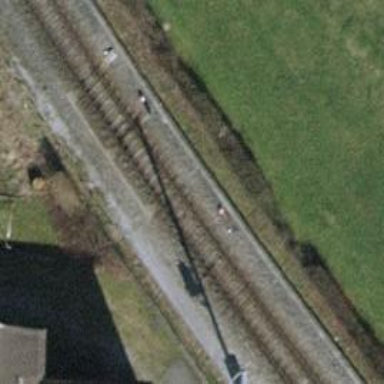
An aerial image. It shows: Railway switch.